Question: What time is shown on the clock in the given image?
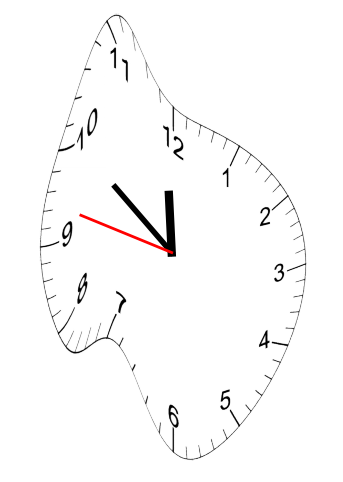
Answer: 11:50:47